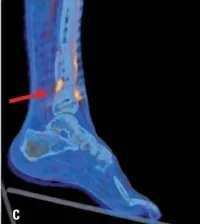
Images in sagittal plane; and image of maximum intensity projection of the tibia region.
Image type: radiology (ct)